Question: This may seem fairly straight forward, however, the typical methods to get the version only grab the version info which needs to be manually set, and not the build versions from publish.
This results in (if I never go into the properties and change the value deep inside project settings), the version always returning 1.0.0.0. In fact, this is also the version that always shows up when I right click any compiled .NET exe from inside any of the publish folders. For example :
'/publish/1.0.0.2/foo.exe'
The properties show '1.0.0.0', even though that is build '1.0.0.2'.
I am willing to accept a solution that will do either of the following :
1. Automatically set the actual file version to the current version on publish.
2. Obtain the actual version (not 1.0.0.0) using c#.
Not looking for a hack to add my own versioning system. I would like to use the mechanisms that are built in (and were working PERFECTLY in predecessors to .NET).
For added clarification, it seems the auto-versioning is garbage in .NET, and instead of using the Publish version, it is using the versions from inside
Properties > Application > [Assembly Information]

Thanks in advance :)
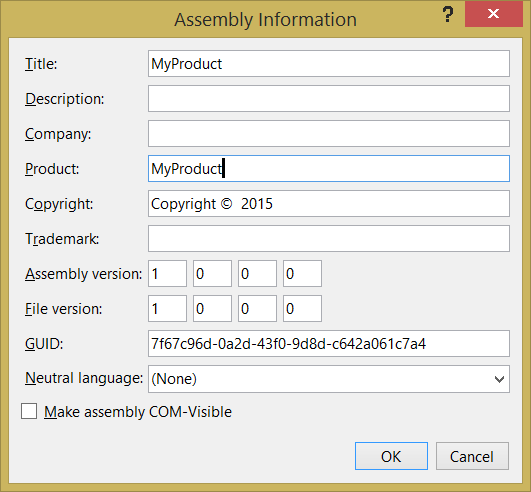
Answer: I think that this could be your solution:
'''
using System.Reflection;
....
string path = Assembly.GetExecutingAssembly().Location;
FileVersionInfo versioninfo = FileVersionInfo.GetVersionInfo(path);
return fvi.FileVersion; // type: string
'''
This piece of code returns the version of an assembly as set inside the manifest-file. It also works for retrieving the assembly version of a nativ application/library
---
As <URL> wrote previously, this would be my updated solution:
'''
using System.Deployment;
...
if (ApplicationDeployment.IsNetworkDeployed)
return ApplicationDeployment.CurrentDeployment.CurrentVersion.ToString(4));
'''